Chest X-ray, PA view. Patient: 34 years old, sex M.
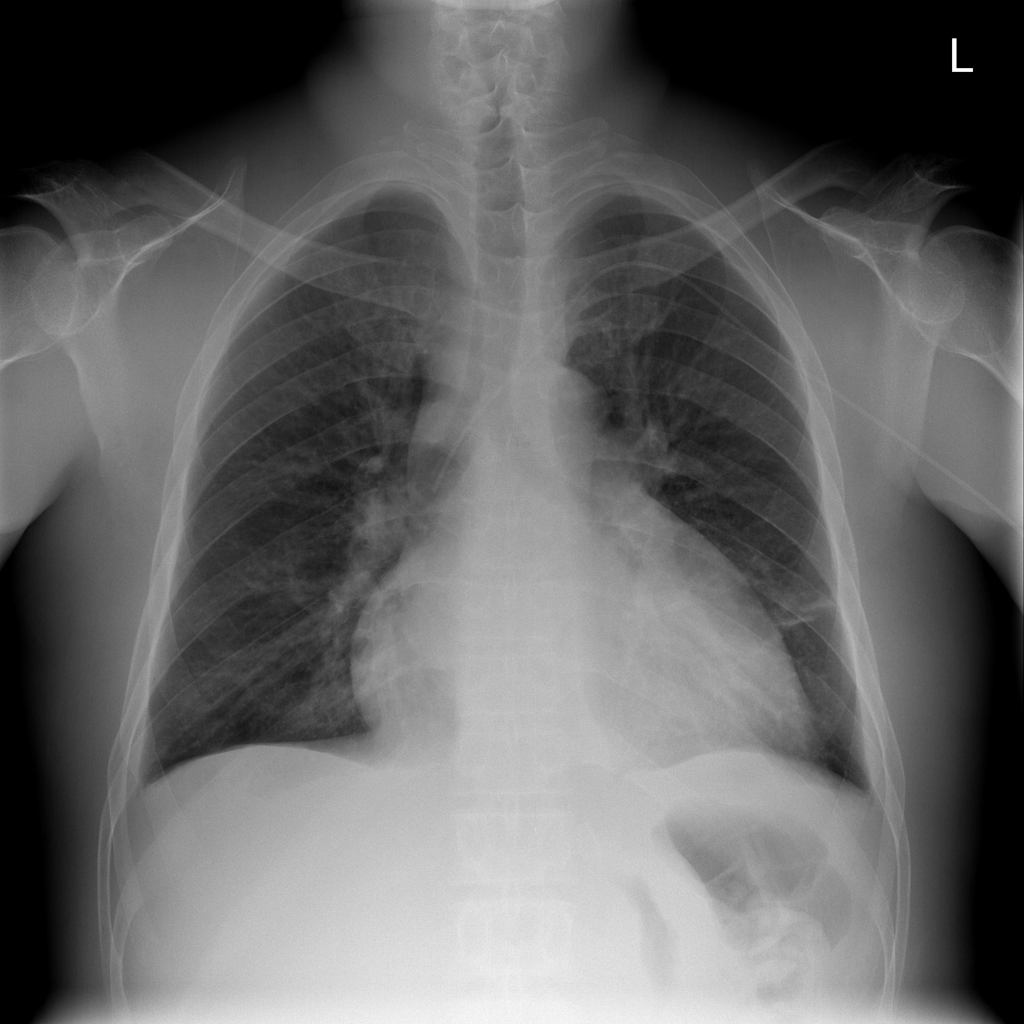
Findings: Atelectasis, Cardiomegaly, Infiltration